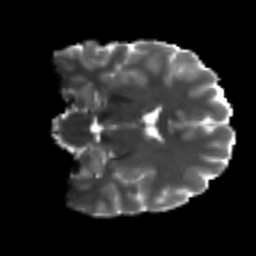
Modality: T2w
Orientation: coronal
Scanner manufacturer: siemens
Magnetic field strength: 3 T
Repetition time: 9.6 s
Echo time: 0.077 s